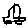
Label: car